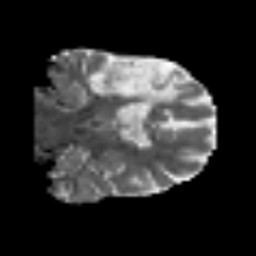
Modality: MD
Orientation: coronal
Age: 60
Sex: male
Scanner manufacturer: siemens
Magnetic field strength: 3 T
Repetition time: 6.1 s
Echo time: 0.101 s